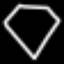
Label: diamond